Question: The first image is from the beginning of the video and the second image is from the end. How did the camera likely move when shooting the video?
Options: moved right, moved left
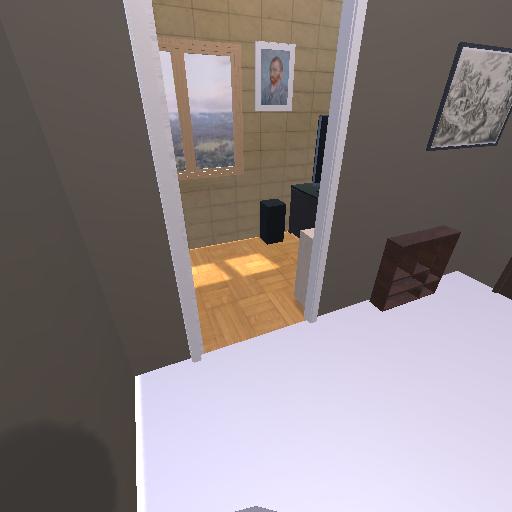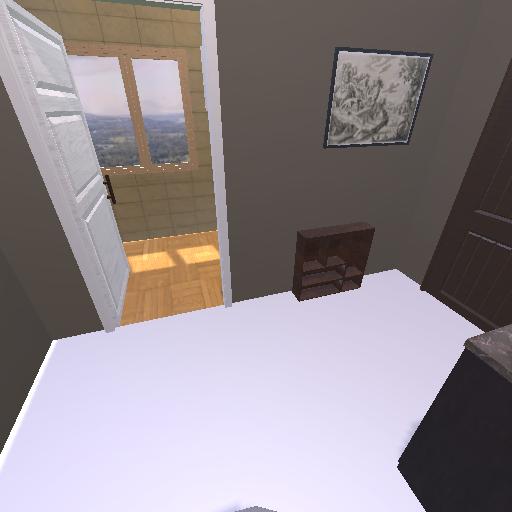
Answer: moved right